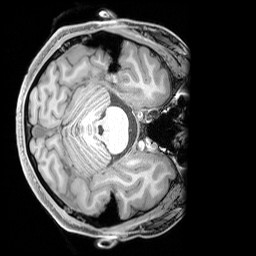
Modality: T1w
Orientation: axial
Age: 23
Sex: male
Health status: healthy
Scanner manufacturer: siemens
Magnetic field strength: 3 T
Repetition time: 1.65 s
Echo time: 0.00182 s